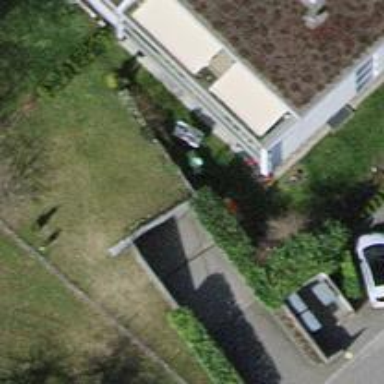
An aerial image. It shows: Parking entrance.